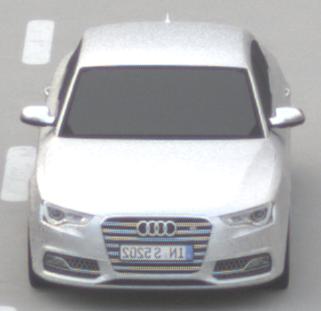
Make: Audi
Model: S5
Detailed model: F5
Model produced from: 2016
Model produced until: 2019
Doors: 2
Color: white
Road condition: dry road
Daytime: sunrise or sunset
Contrast: low contrast